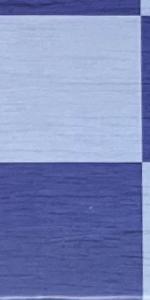
Label: Empty